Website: crate-barrel
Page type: account-dashboard
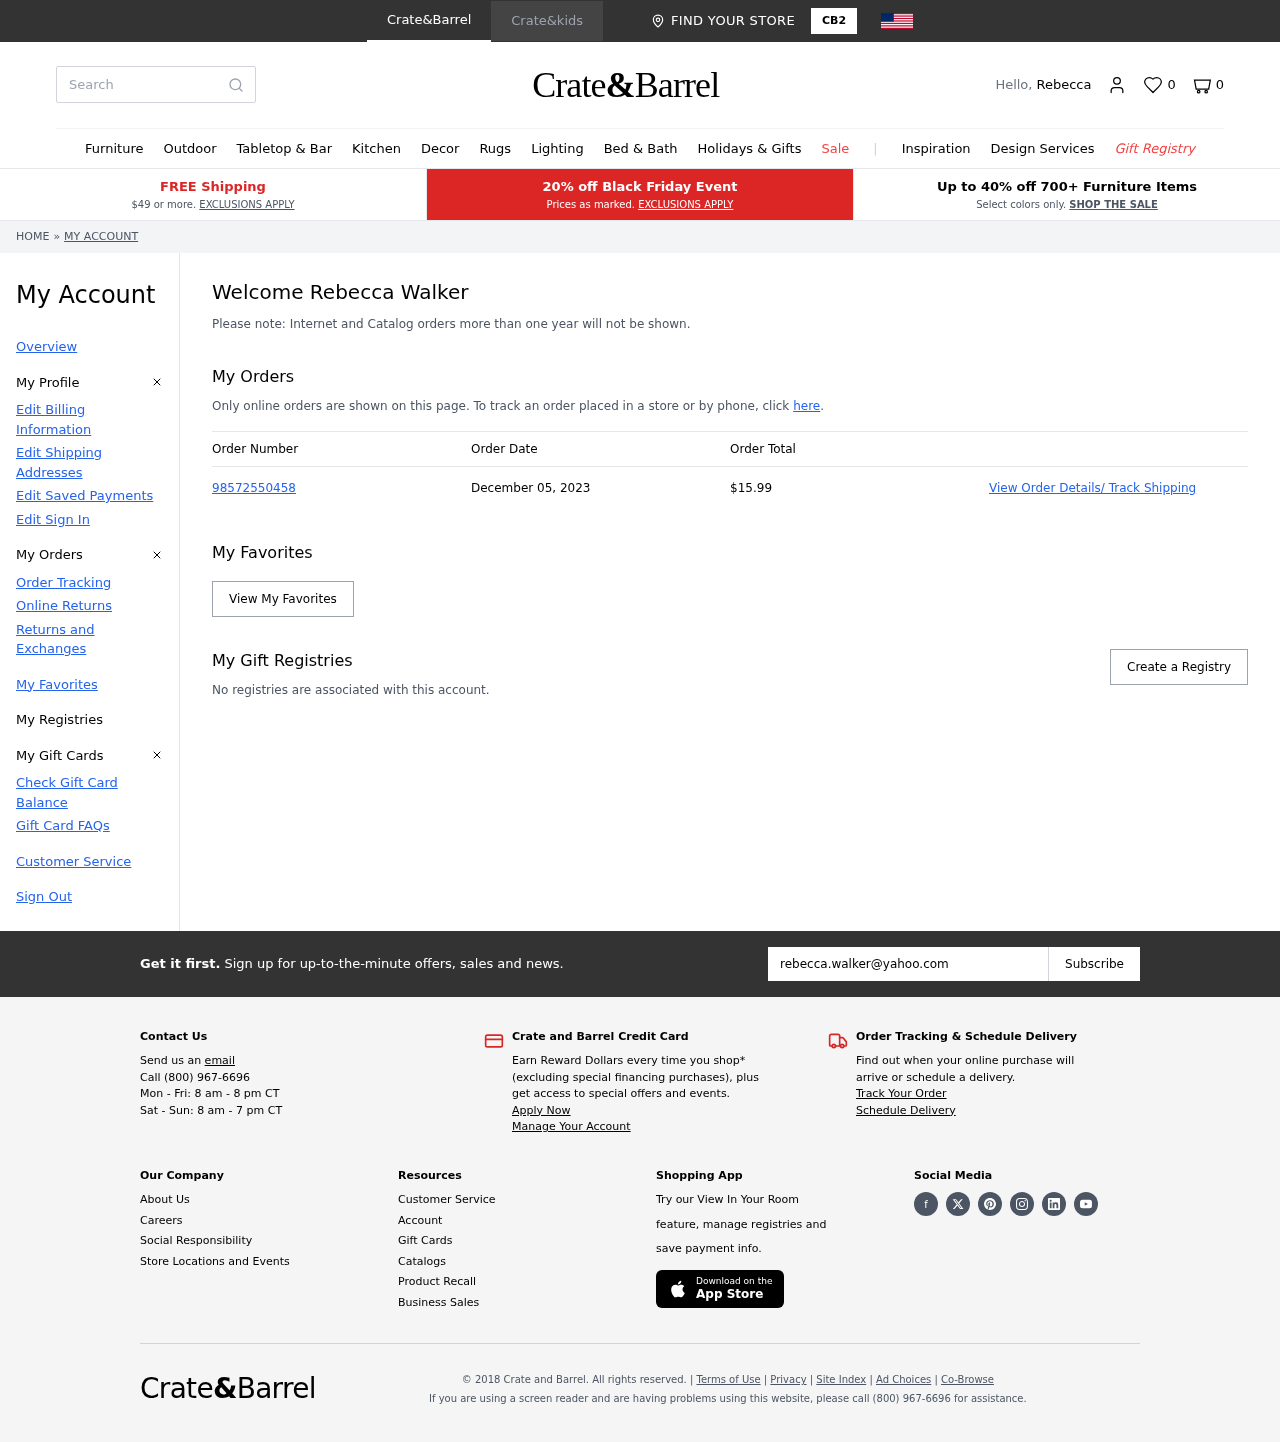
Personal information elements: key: PII_EMAIL
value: rebecca.walker@yahoo.com
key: PII_FIRSTNAME
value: Rebecca
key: PII_FULLNAME
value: Rebecca Walker
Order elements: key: ORDER_NUM_ITEMS
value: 0
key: ORDER_NUMBER
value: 98572550458
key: ORDER_DATE
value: December 05, 2023
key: ORDER_TOTAL
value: $15.99
Search elements: key: HEADER_SEARCH
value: Search
Other elements: key: FAVORITES_COUNT
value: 0